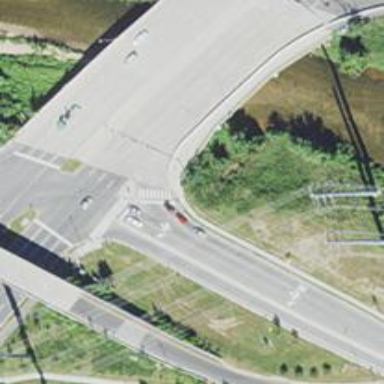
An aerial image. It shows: Asphalt road with primary link designation.